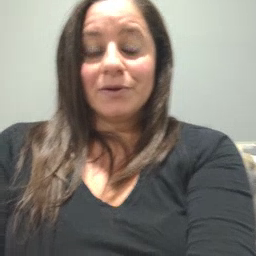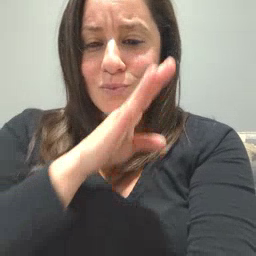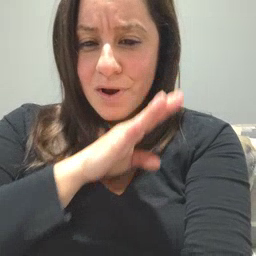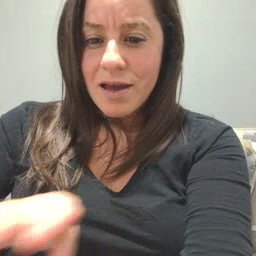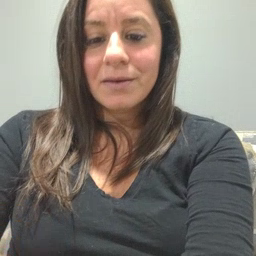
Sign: quiet